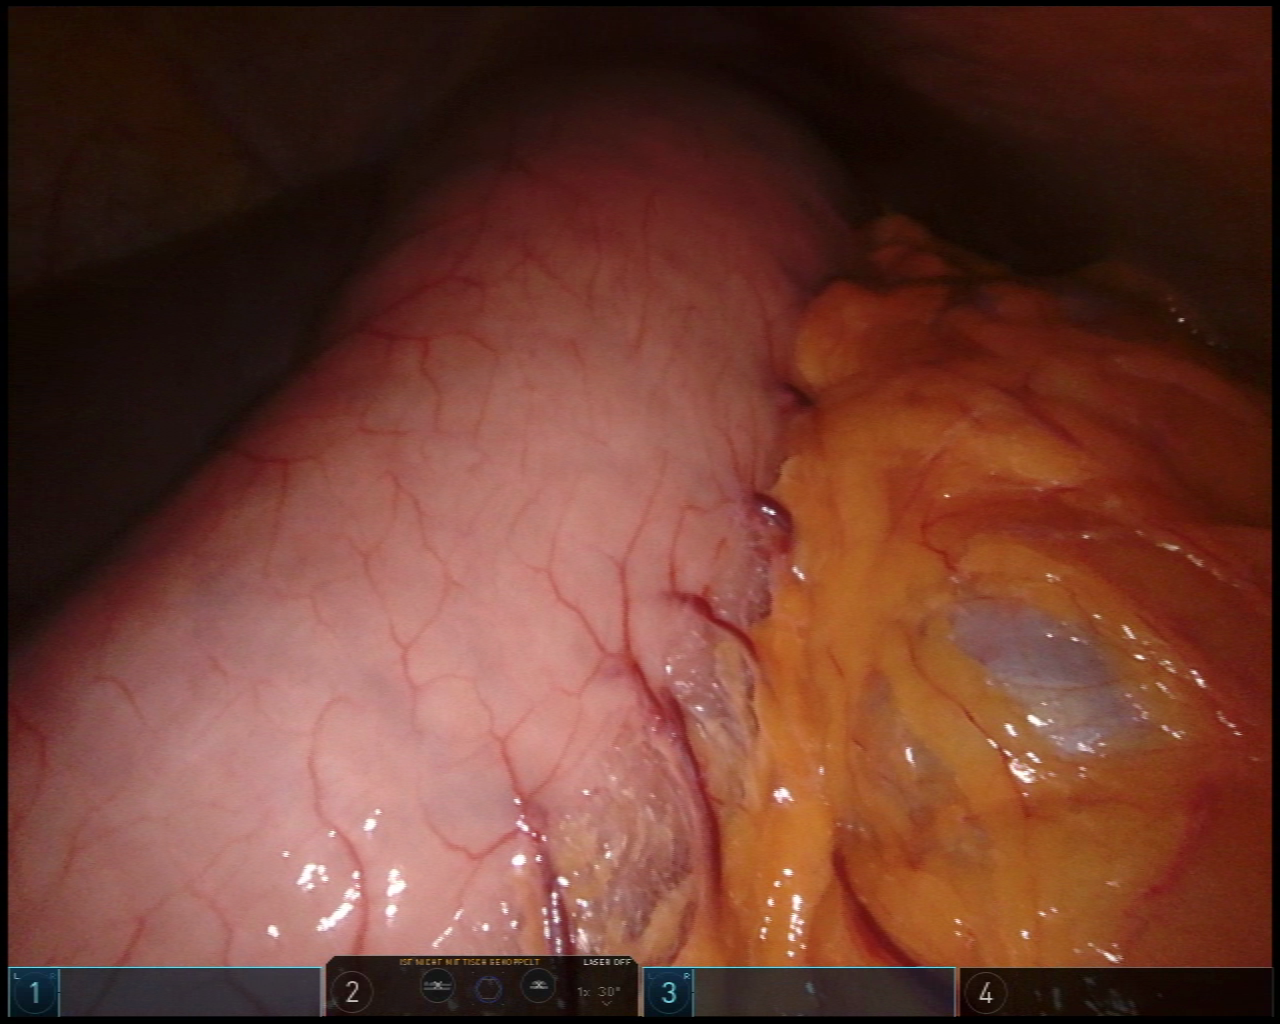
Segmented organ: liver
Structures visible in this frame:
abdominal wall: yes
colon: yes
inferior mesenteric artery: no
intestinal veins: no
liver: yes
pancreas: no
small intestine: no
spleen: no
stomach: yes
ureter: no
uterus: no
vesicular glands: no